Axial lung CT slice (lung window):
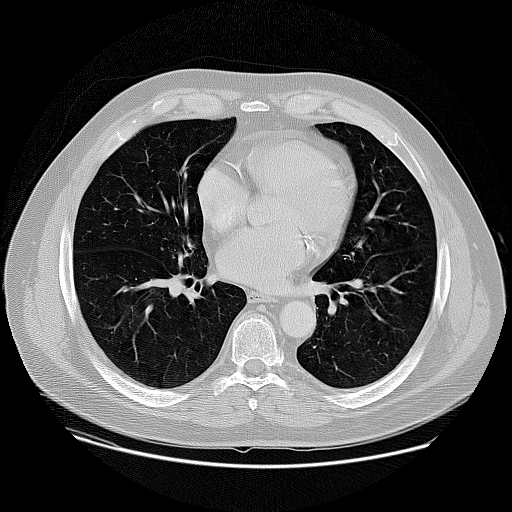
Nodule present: no